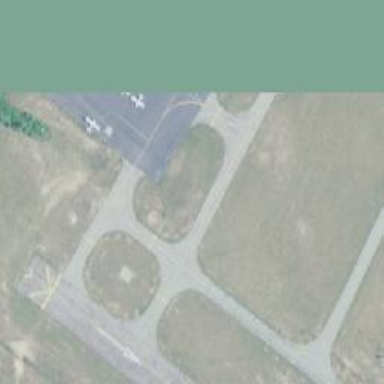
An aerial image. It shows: View of taxiway at the airport.